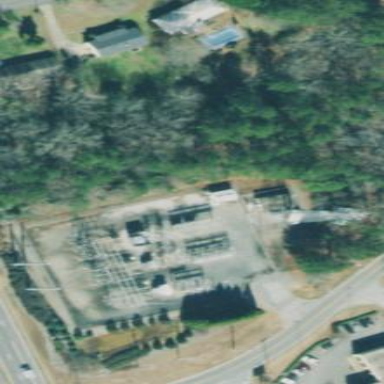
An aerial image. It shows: Distribution level power substation surrounded by fence.